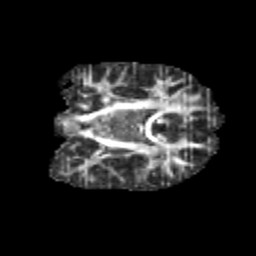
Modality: FA
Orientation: coronal
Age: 9
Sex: female
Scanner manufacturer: siemens
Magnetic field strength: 3 T
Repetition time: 3.8 s
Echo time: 0.07 s